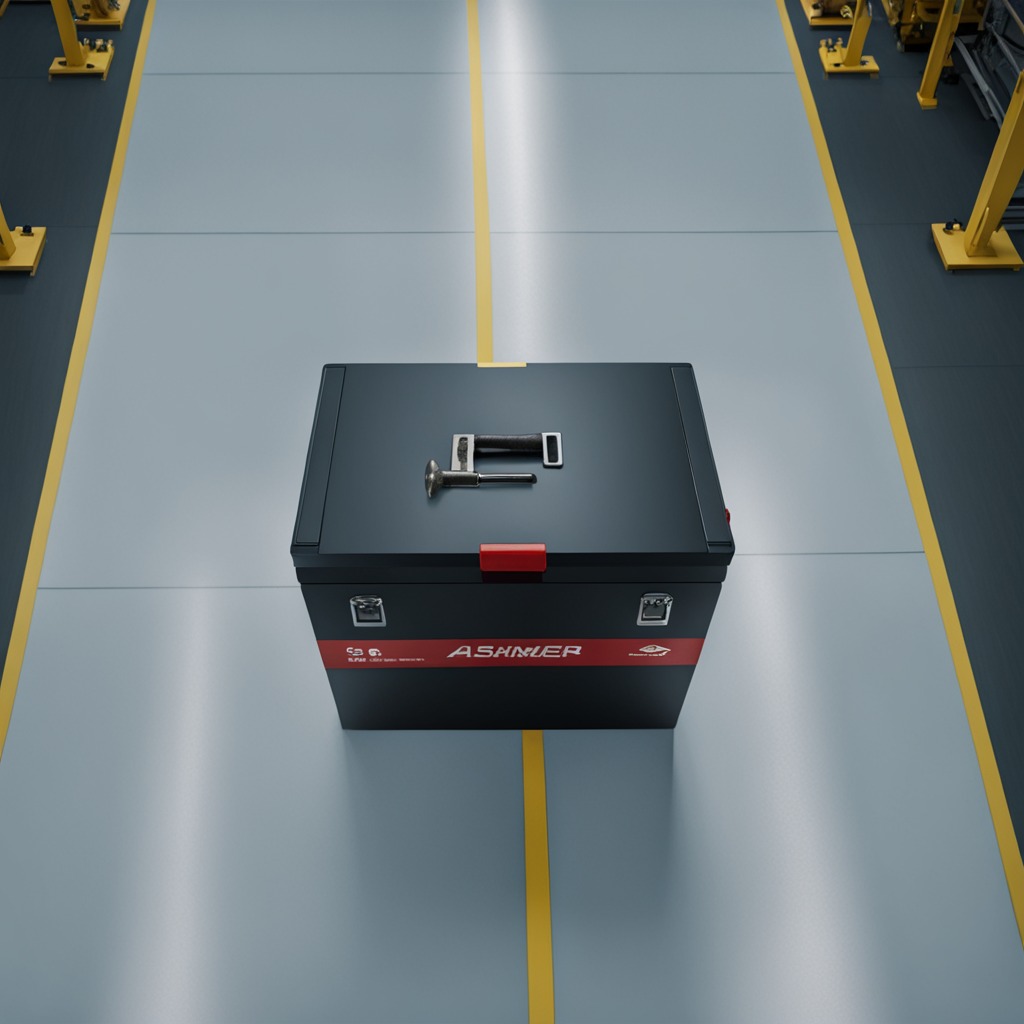
A hammer is lying on a toolbox surface in an airplane hangar workshop.